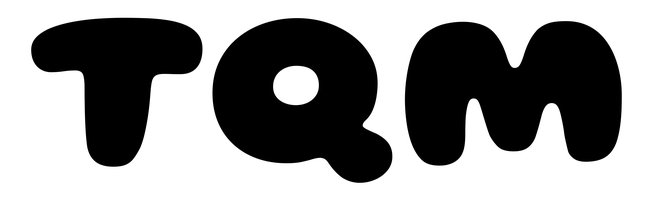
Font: Gluten_ExtraBold